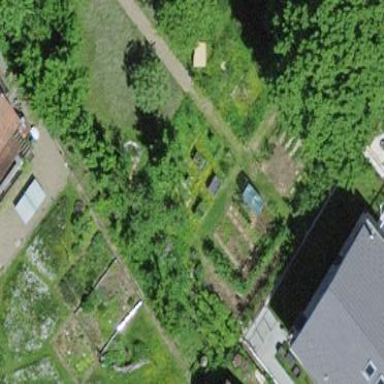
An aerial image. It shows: Area designated for allotments.